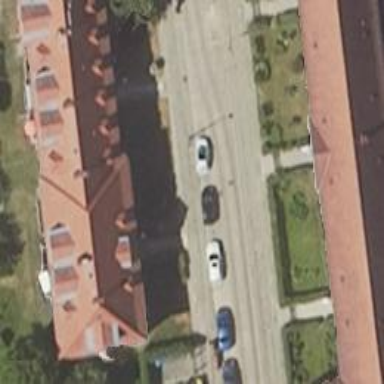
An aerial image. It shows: Footway.